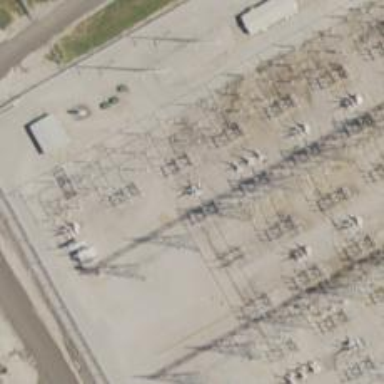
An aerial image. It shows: Switch used for power control.